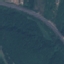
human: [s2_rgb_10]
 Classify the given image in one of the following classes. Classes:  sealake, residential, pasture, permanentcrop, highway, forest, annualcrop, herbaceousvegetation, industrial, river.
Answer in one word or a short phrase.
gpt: Highway